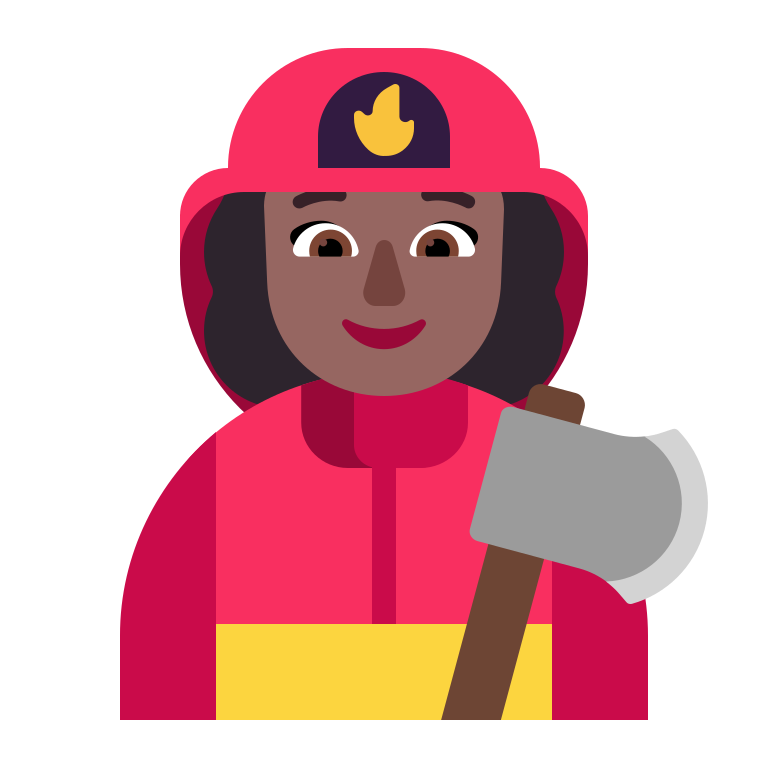
woman firefighter flat  dark